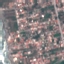
Land use / land cover class: Residential